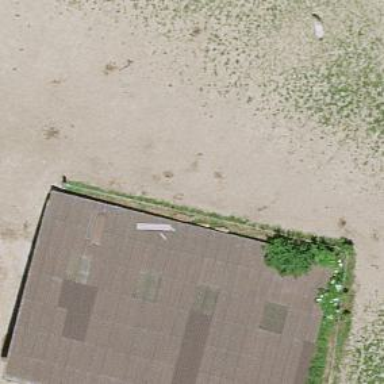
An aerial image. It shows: Shed building.